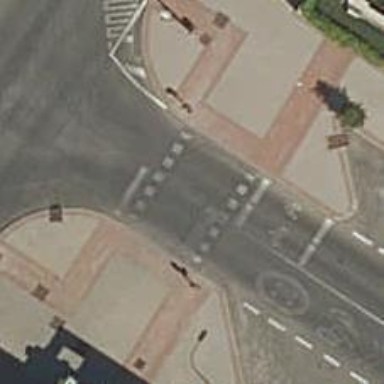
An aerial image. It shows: Road crossing with traffic signals.